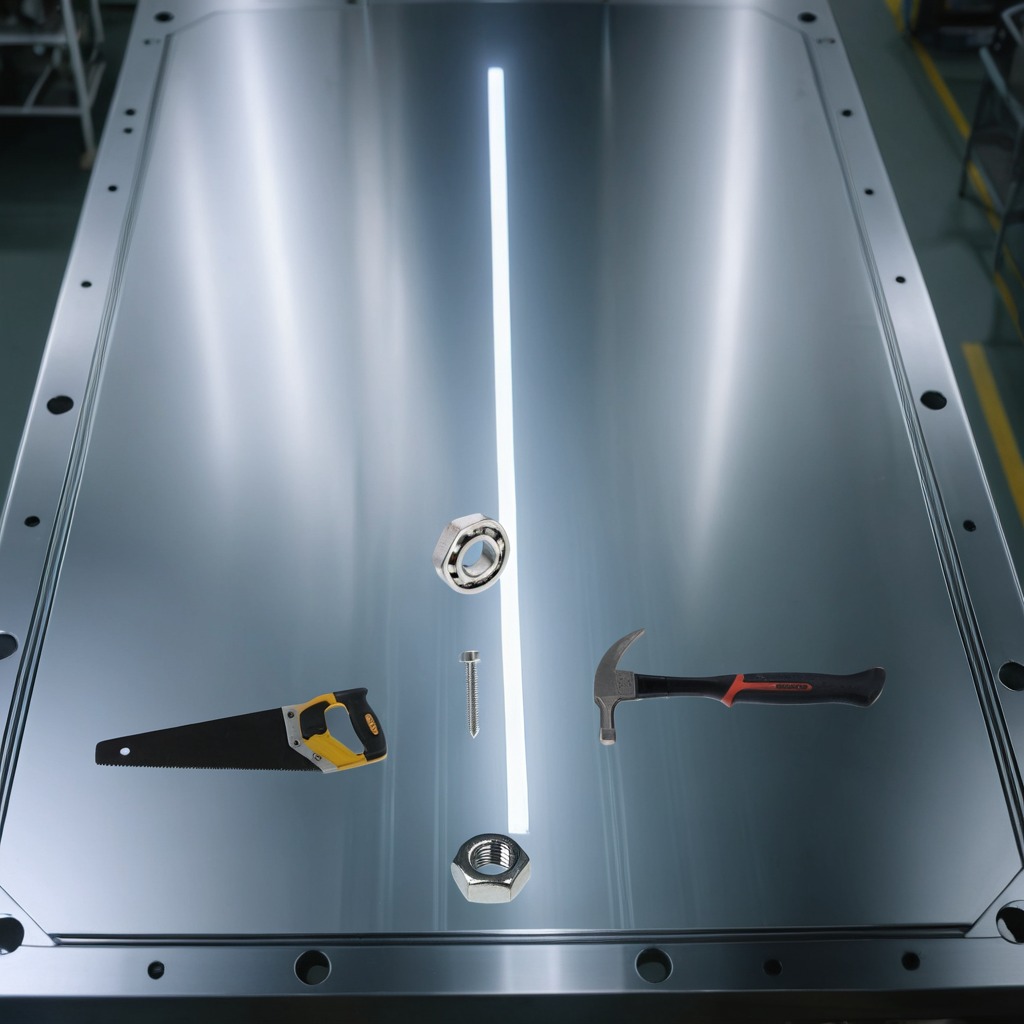
A ball bearing, a hammer, a machine screw, a handheld metal saw, and a metal nut are lying on the metal table.